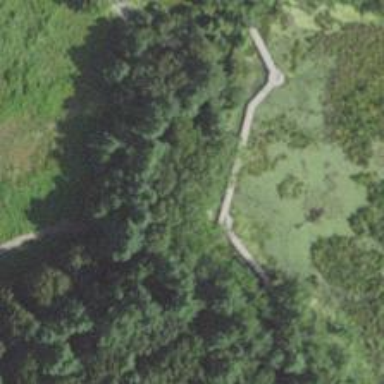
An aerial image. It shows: Path.